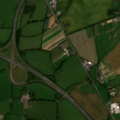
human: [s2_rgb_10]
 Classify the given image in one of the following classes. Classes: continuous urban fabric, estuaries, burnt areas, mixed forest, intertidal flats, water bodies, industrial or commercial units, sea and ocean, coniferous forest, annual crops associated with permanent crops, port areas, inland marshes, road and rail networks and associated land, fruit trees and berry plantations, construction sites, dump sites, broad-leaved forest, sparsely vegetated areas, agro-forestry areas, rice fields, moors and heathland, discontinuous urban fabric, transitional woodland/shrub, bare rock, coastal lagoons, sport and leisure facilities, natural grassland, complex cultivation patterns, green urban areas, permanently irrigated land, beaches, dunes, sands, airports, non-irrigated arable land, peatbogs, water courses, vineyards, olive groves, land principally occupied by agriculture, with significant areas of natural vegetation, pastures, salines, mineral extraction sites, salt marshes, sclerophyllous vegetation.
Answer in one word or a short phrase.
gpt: road and rail networks and associated land, non-irrigated arable land, pastures, complex cultivation patterns